Interaction volume radius: 5 \u00c5
Interaction volume height: 25 \u00c5
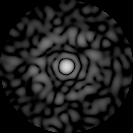
Disorder parameter: 0.7885